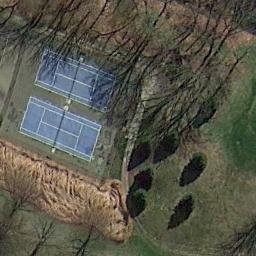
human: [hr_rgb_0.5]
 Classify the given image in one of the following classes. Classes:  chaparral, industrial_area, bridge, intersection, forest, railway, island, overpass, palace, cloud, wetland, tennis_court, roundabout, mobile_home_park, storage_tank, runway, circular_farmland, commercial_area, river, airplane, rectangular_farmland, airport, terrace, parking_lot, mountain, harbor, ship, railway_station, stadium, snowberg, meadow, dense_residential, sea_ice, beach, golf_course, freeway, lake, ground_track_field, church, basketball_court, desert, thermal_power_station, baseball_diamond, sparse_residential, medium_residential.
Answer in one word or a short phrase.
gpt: tennis_court